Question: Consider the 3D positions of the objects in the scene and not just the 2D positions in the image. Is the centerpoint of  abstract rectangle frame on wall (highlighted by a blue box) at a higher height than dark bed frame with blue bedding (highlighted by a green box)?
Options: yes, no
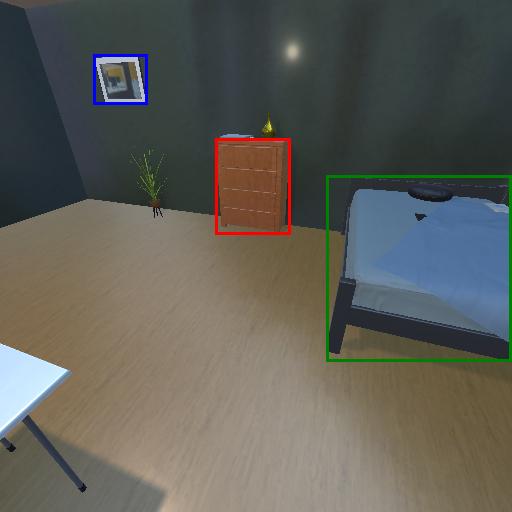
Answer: yes